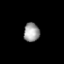
Tissue: prostate
Cell type: T cells
Senescence score: 0.2738
Nuclear area (px): 289
Mean DAPI intensity: 157.138